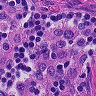
Metastatic tissue present: yes